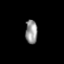
Tissue: skin
Cell type: Others
Senescence score: 0.6789
Nuclear area (px): 281
Mean DAPI intensity: 148.203